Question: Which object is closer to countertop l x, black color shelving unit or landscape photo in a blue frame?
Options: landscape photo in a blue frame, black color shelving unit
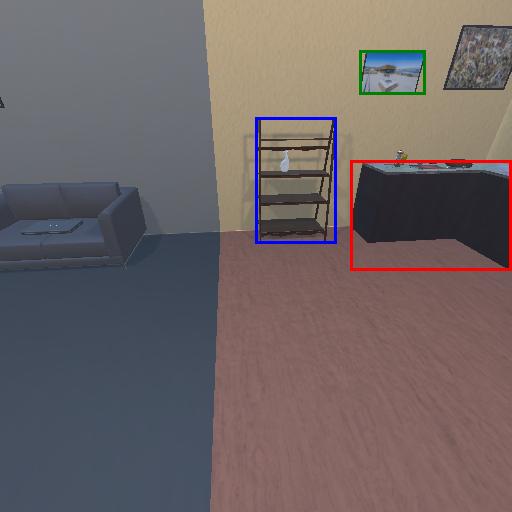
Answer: landscape photo in a blue frame